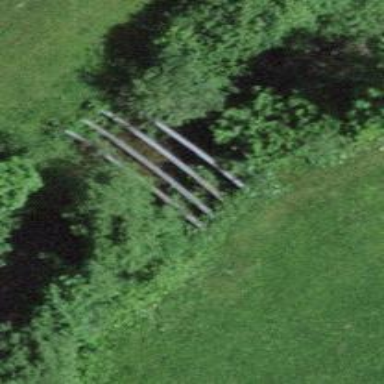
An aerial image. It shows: Nordic piste type bridge.